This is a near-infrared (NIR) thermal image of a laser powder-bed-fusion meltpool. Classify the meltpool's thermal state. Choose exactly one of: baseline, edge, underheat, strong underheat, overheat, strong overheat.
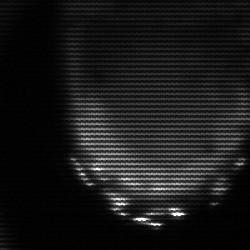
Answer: edge